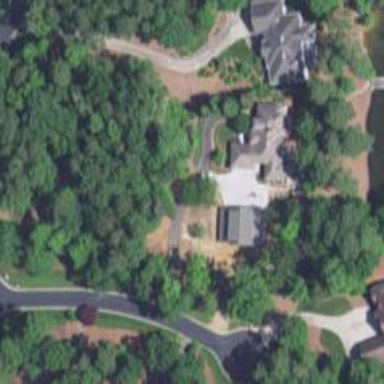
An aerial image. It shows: Driveway.